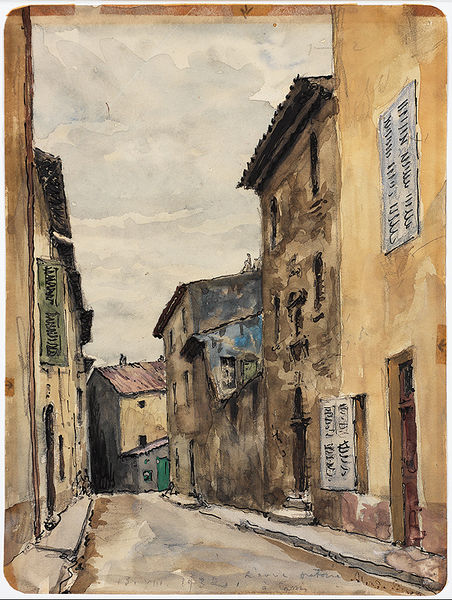
Titel: French Street Scene (Cassis), French Street Scene (Cassis)
Künstler: Alexandre Benois
Standort: Amherst (Massachusetts, USA)
Institution: Mead Art Museum, Amherst College
Schlagwörter: beige, blue, red, country, france, gray, green, old, painting, yellow, brown, wood, sky, stone, hill, house, houses, street, village, light, peaceful, narrow, road, drawing, color, provence, door, town, buildings, watercolor, signs, urban, shutter, alone, tuscany, soft, blinds, cassis, quiet, drab, city painting, france]